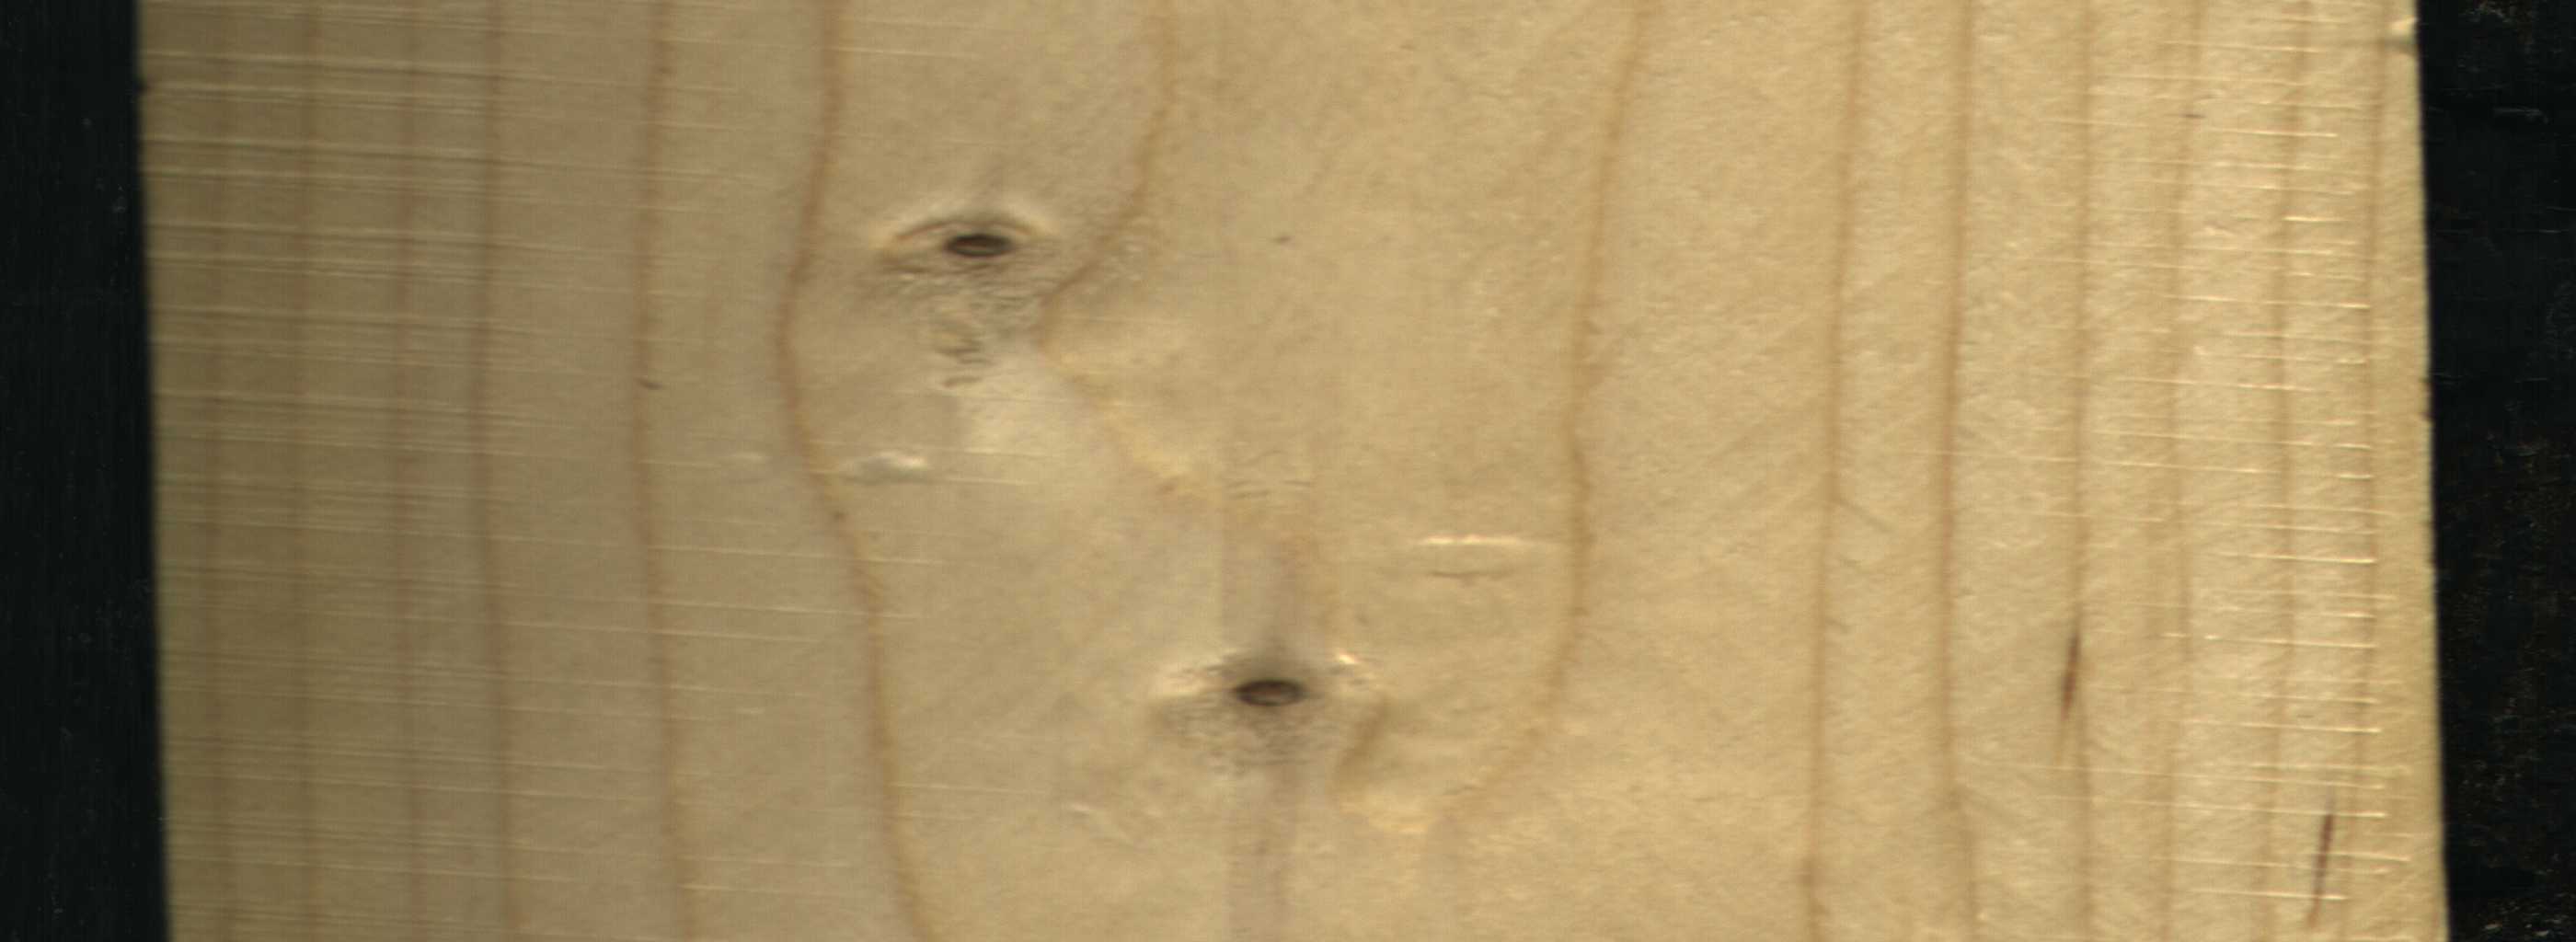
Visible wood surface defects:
Dead_Knot
Dead_Knot